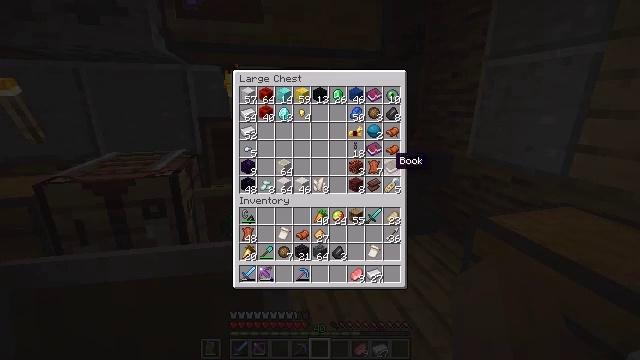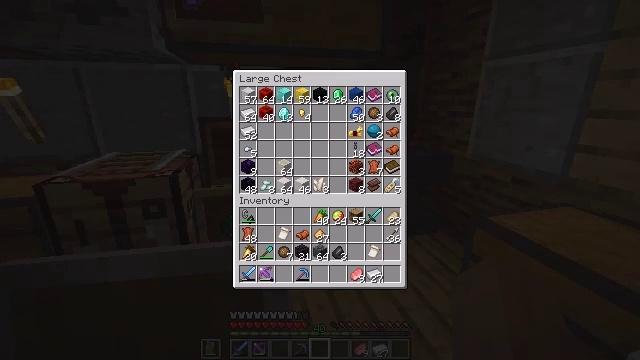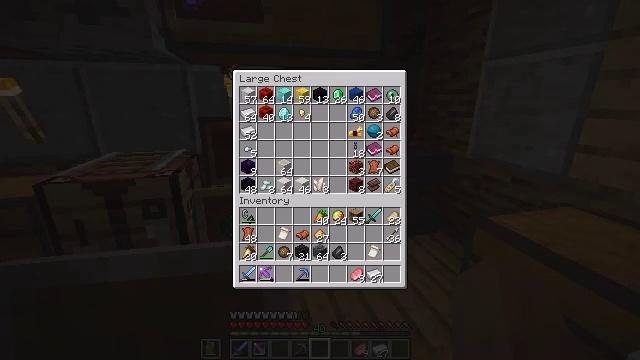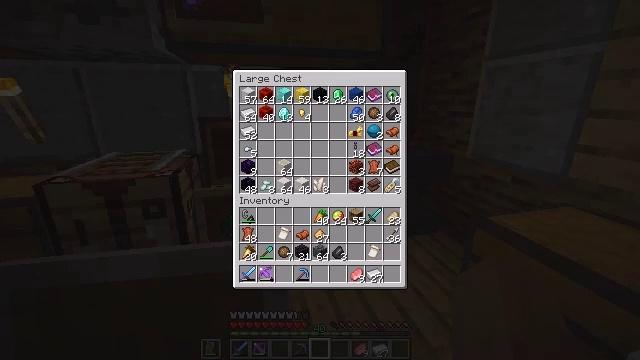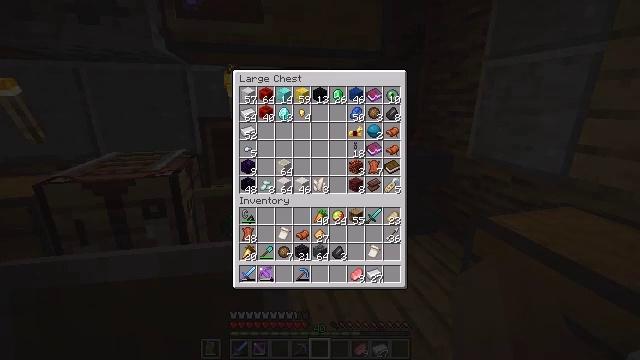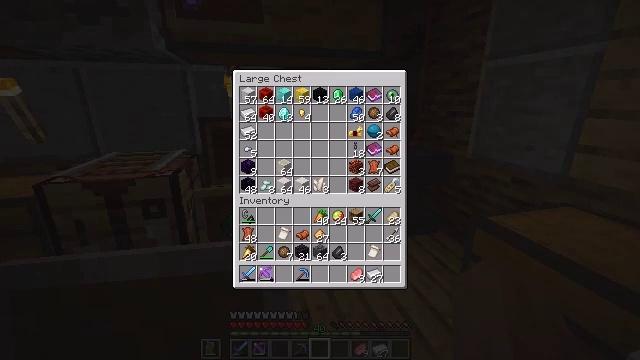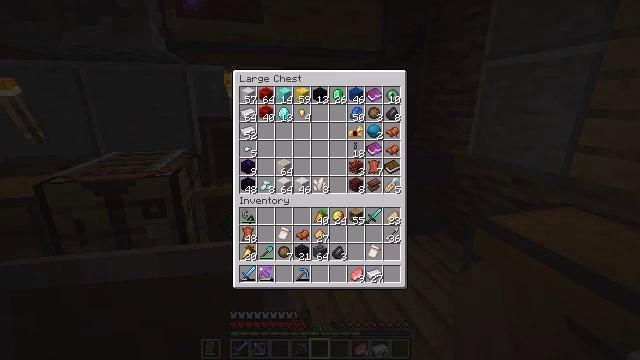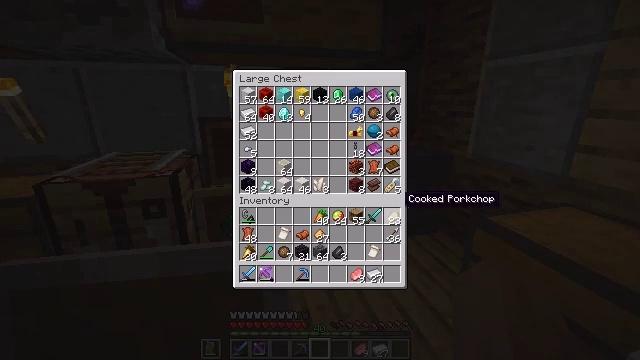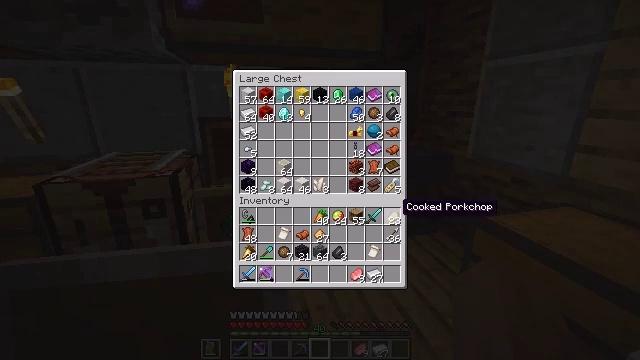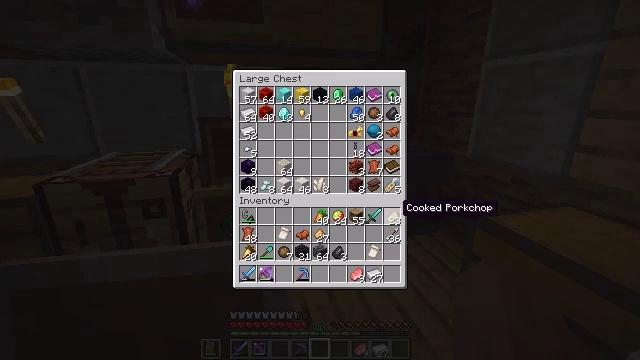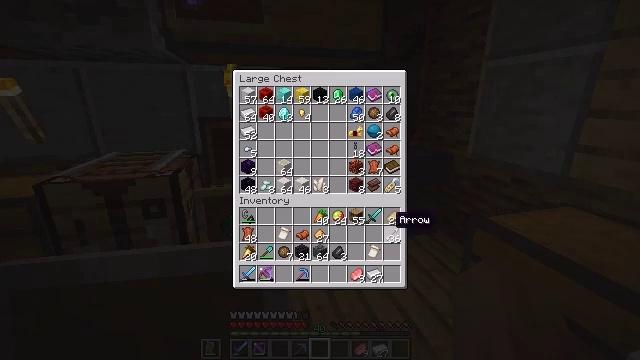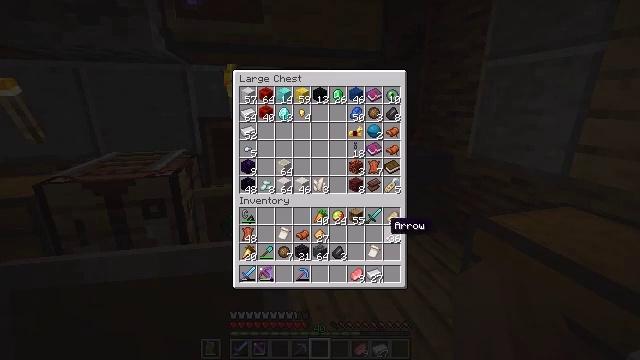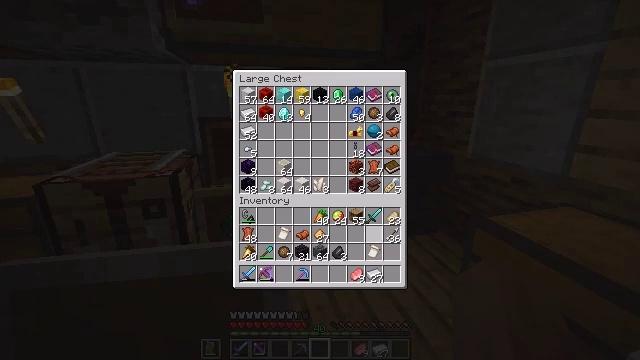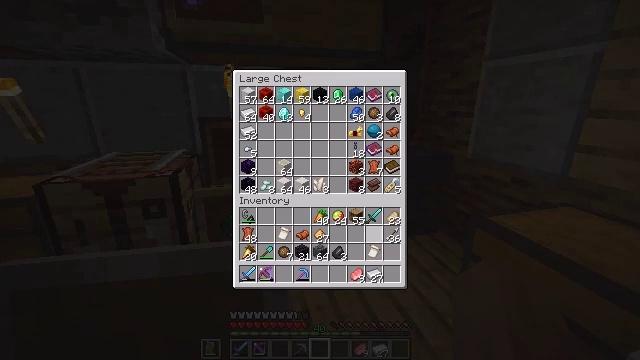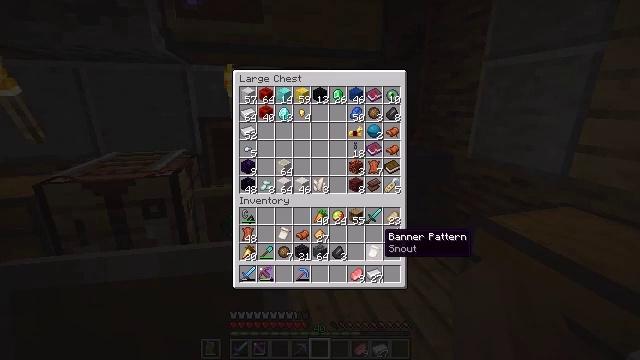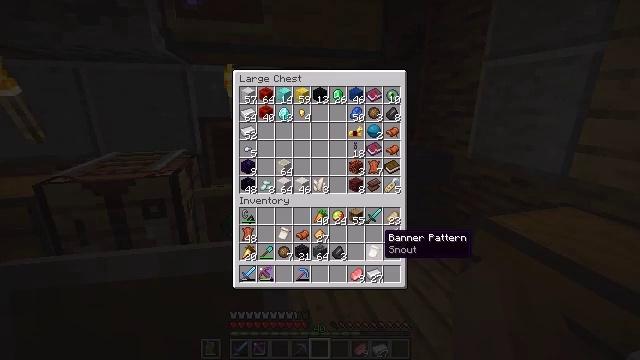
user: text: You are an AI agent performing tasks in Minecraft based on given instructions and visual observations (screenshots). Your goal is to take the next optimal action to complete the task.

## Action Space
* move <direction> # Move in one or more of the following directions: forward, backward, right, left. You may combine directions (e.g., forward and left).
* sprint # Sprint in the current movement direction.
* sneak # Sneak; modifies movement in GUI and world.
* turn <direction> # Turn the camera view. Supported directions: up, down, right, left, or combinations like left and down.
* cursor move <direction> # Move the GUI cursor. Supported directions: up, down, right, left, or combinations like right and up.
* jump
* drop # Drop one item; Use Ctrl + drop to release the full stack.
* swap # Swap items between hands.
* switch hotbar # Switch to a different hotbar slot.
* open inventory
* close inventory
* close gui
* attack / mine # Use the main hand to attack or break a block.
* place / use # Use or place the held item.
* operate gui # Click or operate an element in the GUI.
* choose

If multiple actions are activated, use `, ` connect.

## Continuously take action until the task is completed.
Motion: motion action
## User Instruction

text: Craft a netherite scrap.
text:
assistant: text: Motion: cursor move right
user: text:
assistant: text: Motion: no_op
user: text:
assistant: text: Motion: no_op
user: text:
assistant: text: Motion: no_op
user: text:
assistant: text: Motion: cursor move down
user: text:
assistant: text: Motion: cursor move down
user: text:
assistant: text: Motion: cursor move down
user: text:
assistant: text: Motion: cursor move down
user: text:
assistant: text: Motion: no_op
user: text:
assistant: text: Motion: cursor move down
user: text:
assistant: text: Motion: no_op
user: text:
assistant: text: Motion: no_op
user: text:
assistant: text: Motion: no_op
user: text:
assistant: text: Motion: no_op
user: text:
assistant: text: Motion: no_op
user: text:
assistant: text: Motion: no_op
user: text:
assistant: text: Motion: no_op
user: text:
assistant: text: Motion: no_op
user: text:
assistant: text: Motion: no_op
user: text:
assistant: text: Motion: no_op
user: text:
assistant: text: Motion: no_op
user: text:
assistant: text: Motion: operate gui
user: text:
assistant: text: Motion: operate gui
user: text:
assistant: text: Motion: cursor move left
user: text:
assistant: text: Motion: cursor move left and up
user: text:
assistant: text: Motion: cursor move left and up
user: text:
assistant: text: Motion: cursor move left and up
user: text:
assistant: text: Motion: no_op
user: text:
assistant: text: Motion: no_op
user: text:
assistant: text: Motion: no_op